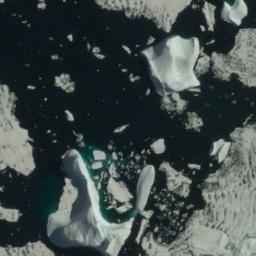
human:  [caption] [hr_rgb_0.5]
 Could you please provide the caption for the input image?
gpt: There is a big ice and many small ice on the deep blue sea .

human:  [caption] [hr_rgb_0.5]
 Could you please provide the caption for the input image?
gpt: Some ice hummocks and some small pieces of ice sea float in the deep blue sea .

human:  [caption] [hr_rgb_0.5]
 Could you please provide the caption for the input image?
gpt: Many ice cubes of various sizes are scattered floating on the blue sea .

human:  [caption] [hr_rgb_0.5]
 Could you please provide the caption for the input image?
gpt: Sea ice is surrounded by water .

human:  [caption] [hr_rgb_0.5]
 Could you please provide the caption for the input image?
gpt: There are some pieces of sea ice .